Question: '''
A Table named TRADES has the following structure and Data:
CREATE TABLE trades (
trade_id NUMBER,
trade_execution_tmstmp TIMESTAMP(6),
time_zone_name VARCHAR2 (30 BYTE),
last_trade_marker TIMESTAMP(6)
);
'''

'''
trade_id -- Unique ID for every trade
'''
trade_execution_tmstmp -- Time when the trade got executed in EST
time_zone_name -- local time zone for the trade
last_trade_marker -- time in EST for the last trade for a particular day
Requirement goes like this:
I have to develop a procedure which inserts next day trades in another table next_day_trades.
If the procedure is run on 2nd Jan (in this case), there would be only 1 next day trade with trade_id = 4. So, next_day_trades table would have 1 record.
The logic for deciding next day trade is as follows:
trade_execution_tmstmp is in EST. It has to be converted to local timestamp to see when the trade was actually executed in the local market. In this case, Australia/Sydney
for all trades.
last_trade_marker is the time for the last trade in that market.
Below is an explanation the 3rd and 4th record in the table.
Trade 3 is executed at '1/2/2015 1:00:00.000000 PM' (EST).
Its equivalent to Australia/Sydney time would be '1/3/2015 4:00:00.000000 AM'
Last Trade Marker for 2nd Jan is '1/3/2015 2:00:00.000000 AM'
If the trade is executed between 12:00 - 02:00 AM (Last Trade Marker), it would be a next day trade.
So, trade 3 is not a next day trade.
Trade 4 is executed at '1/2/2015 10:00:00.000000 AM' (EST).
Its equivalent to Australia/Sydney time would be '1/3/2015 1:00:00.000000 AM'
Last Trade Marker for 2nd Jan is '1/3/2015 2:00:00.000000 AM'
If the trade is executed between 12:00 - 02:00 AM (Last Trade Marker), it would be a next day trade.
So, trade 4 is a next day trade.
Note: Next Day trades have to be included only for the Stored Proc execution day. That is why, only trade 4 is inserted in next_day_trades table and not trade 2, if the Proc is run on 2nd Jan.
Please help me in coming up with a SELECT query for inserts.
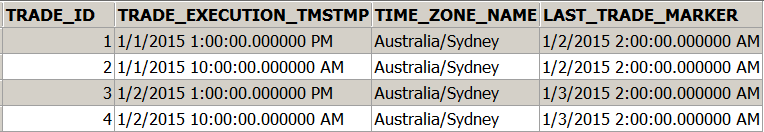
Answer: You can convert your EST times to the declared time zone in two steps; first by declaring which time zone the original values are in with 'from_tz()', and then using the 'at time zone' conversion operator.
You need to convert the last trade marker to a timestamp with time zone too, and because you also need to trap the start of that day (for your 00:00-02:00 range) you need to truncate that - which makes it a date - before applying the 'from_tz()' to that.
'''
select trade_id, trade_execution_tmstmp, time_zone_name, last_trade_marker,
from_tz(trade_execution_tmstmp, 'EST') at time zone time_zone_name
as trade_execution_local_tmstmp,
from_tz(cast(trunc(last_trade_marker) as timestamp), time_zone_name)
as last_trade_marker_start,
from_tz(last_trade_marker, time_zone_name) as last_trade_marker_end
from trades;
'''
With session altered to format the values slightly differently:
'''
alter session set NLS_TIMESTAMP_FORMAT = 'YYYY-MM-DD HH24:MI:SS';
alter session set NLS_TIMESTAMP_TZ_FORMAT = 'YYYY-MM-DD HH24:MI:SS TZR';
'''
That gets:
'''
TRADE_ID TRADE_EXECUTION_TMSTM TIME_ZONE_NAME LAST_TRADE_MARKER TRADE_EXECUTION_LOCAL_TMSTMP LAST_TRADE_MARKER_START LAST_TRADE_MARKER_END
---------- --------------------- ---------------- --------------------- ------------------------------------ ------------------------------------ ------------------------------------
1 2015-01-01 13:00:00 Australia/Sydney 2015-01-02 02:00:00 2015-01-02 05:00:00 AUSTRALIA/SYDNEY 2015-01-02 00:00:00 AUSTRALIA/SYDNEY 2015-01-02 02:00:00 AUSTRALIA/SYDNEY
2 2015-01-01 10:00:00 Australia/Sydney 2015-01-02 02:00:00 2015-01-02 02:00:00 AUSTRALIA/SYDNEY 2015-01-02 00:00:00 AUSTRALIA/SYDNEY 2015-01-02 02:00:00 AUSTRALIA/SYDNEY
3 2015-01-02 13:00:00 Australia/Sydney 2015-01-03 02:00:00 2015-01-03 05:00:00 AUSTRALIA/SYDNEY 2015-01-03 00:00:00 AUSTRALIA/SYDNEY 2015-01-03 02:00:00 AUSTRALIA/SYDNEY
4 2015-01-02 10:00:00 Australia/Sydney 2015-01-03 02:00:00 2015-01-03 02:00:00 AUSTRALIA/SYDNEY 2015-01-03 00:00:00 AUSTRALIA/SYDNEY 2015-01-03 02:00:00 AUSTRALIA/SYDNEY
'''
You can compare those adjusted column values to decide if it should be a next day trade, according to the rules as I understand them:
'''
select trade_id, trade_execution_tmstmp, time_zone_name, last_trade_marker,
case when from_tz(trade_execution_tmstmp, 'EST') at time zone time_zone_name
between from_tz(cast(trunc(last_trade_marker) as timestamp), time_zone_name)
and from_tz(last_trade_marker, time_zone_name)
then 'Yes' else 'No' end as next_day_trade
from trades;
TRADE_ID TRADE_EXECUTION_TMSTM TIME_ZONE_NAME LAST_TRADE_MARKER NEXT_DAY_TRADE
---------- --------------------- ---------------- --------------------- --------------
1 2015-01-01 13:00:00 Australia/Sydney 2015-01-02 02:00:00 No
2 2015-01-01 10:00:00 Australia/Sydney 2015-01-02 02:00:00 Yes
3 2015-01-02 13:00:00 Australia/Sydney 2015-01-03 02:00:00 No
4 2015-01-02 10:00:00 Australia/Sydney 2015-01-03 02:00:00 Yes
'''
'Between' might not be the right choice here; depends if a trade at exactly 02:00:00.0 is counted as next day. You might need the equivalent of
'''
trade_execution_local_tmstmp >= last_trade_marker_start
and trade_execution_local_tmstmp < last_trade_marker_end
'''
Either way you can use that same condition to decide which rows to copy to your separate table.